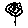
Label: flower